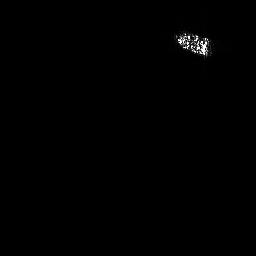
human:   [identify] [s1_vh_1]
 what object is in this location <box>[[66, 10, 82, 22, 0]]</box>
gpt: <ref>1 medium ship at the top right</ref>